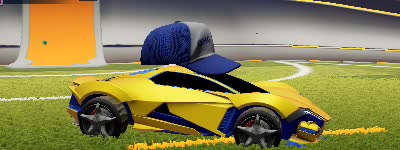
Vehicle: werewolf